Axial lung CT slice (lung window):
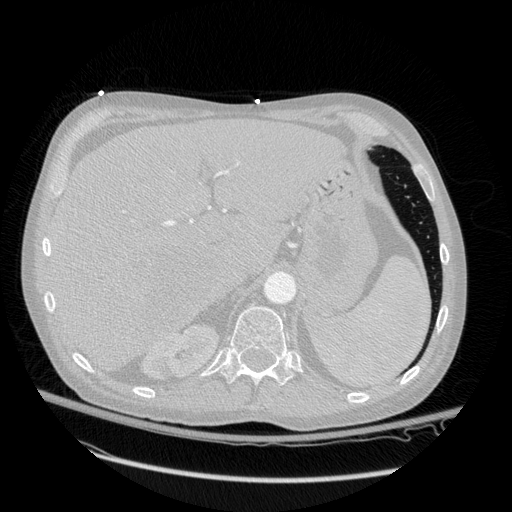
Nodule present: no